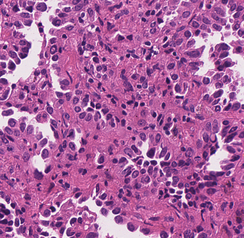
Tumor epithelial tissue: yes
Tumor-associated stroma tissue: yes
Normal tissue: no